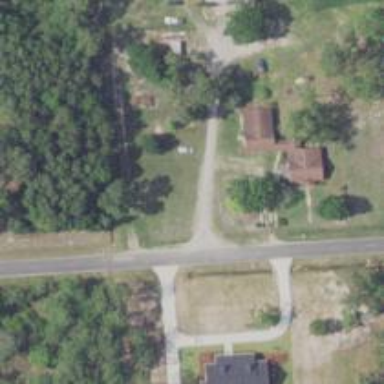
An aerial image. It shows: Driveway.